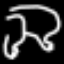
Label: frog